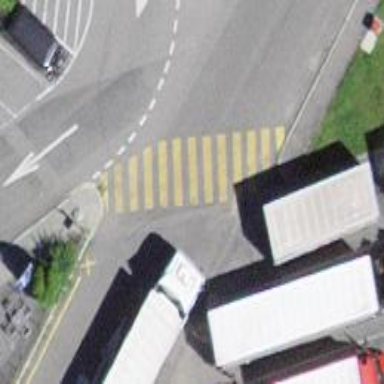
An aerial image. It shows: Uncontrolled footway crossing with markings.